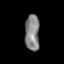
Tissue: prostate
Cell type: Myeloid cells
Senescence score: 0.7888
Nuclear area (px): 518
Mean DAPI intensity: 131.927